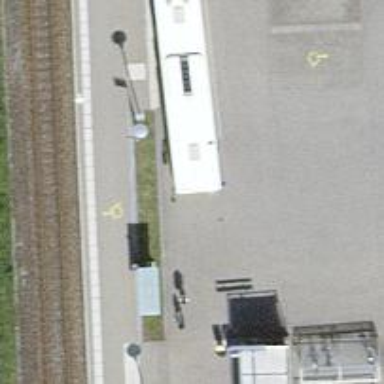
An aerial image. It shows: Public transport stop position.